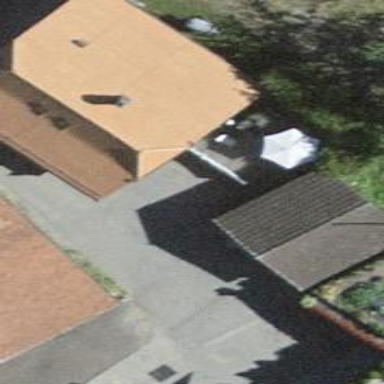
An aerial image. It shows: Garage building.